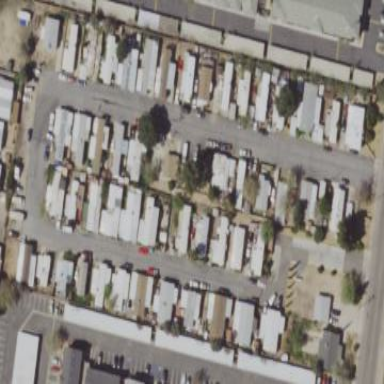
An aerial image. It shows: Residential area with mobile homes.